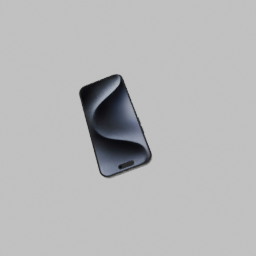
Label: electronics